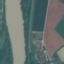
Land use / land cover: River